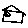
Label: house